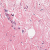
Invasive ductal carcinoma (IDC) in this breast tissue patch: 0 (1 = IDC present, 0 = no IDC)